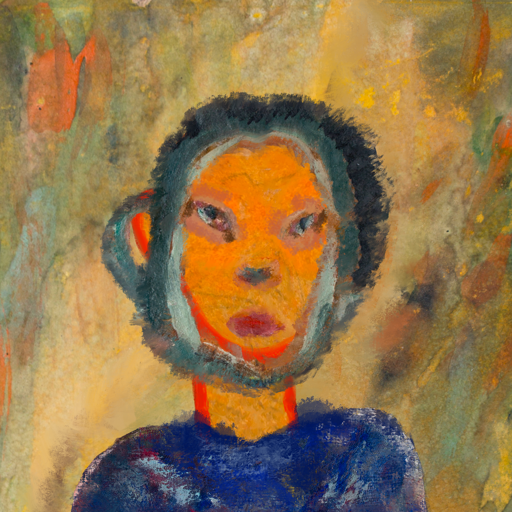
Background: Comrade, Head And Neck Front: Sisters, Face Front: Boggyland, Bust: Irani, Hair Front: Boggyland, Head Accessory: Blank, Second Necklace: Blank, Necklace: Blank, Baby: Blank